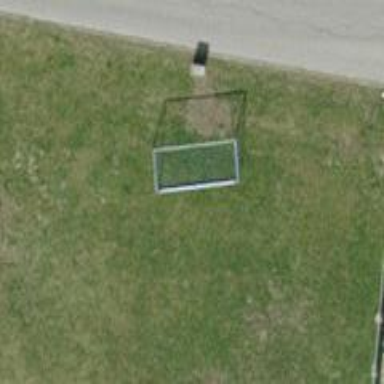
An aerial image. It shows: Bench.